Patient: sex F, age 71
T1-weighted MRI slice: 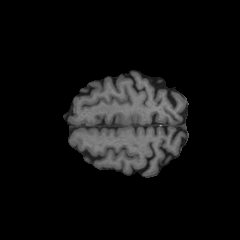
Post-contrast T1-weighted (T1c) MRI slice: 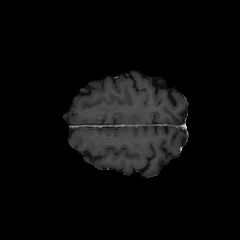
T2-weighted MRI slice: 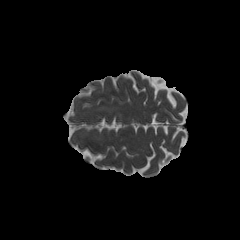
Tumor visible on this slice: no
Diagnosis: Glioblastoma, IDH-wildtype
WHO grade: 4